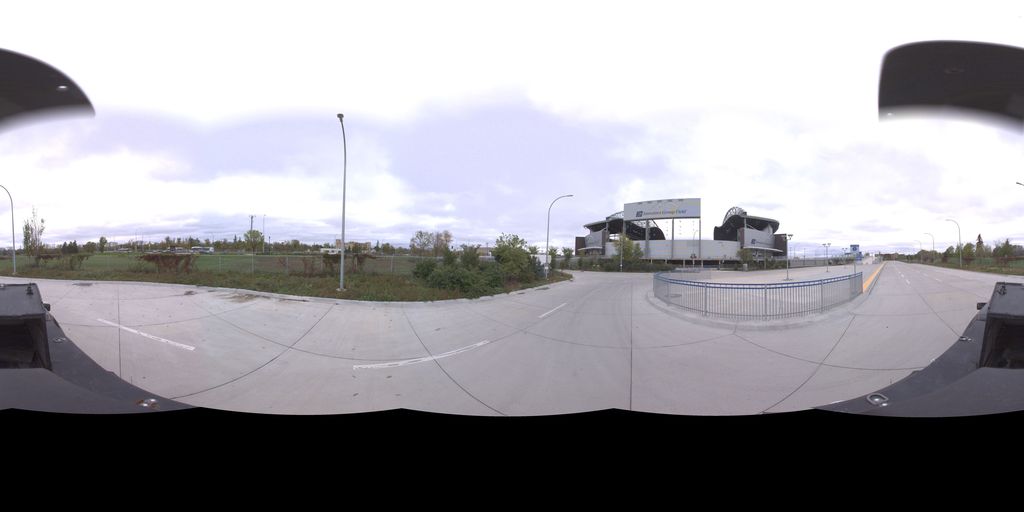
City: winnipeg